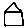
Label: house